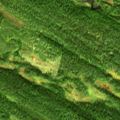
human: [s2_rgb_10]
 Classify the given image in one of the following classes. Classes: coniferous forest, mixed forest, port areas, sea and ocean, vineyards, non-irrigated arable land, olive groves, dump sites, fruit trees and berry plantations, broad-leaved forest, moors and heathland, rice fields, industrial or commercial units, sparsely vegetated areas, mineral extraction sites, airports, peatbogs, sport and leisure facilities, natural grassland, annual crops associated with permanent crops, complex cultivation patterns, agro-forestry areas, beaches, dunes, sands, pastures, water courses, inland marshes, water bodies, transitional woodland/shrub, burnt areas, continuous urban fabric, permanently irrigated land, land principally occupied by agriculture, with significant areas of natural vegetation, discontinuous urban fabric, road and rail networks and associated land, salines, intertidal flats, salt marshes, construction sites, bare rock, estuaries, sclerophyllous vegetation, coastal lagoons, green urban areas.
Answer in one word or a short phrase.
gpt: coniferous forest